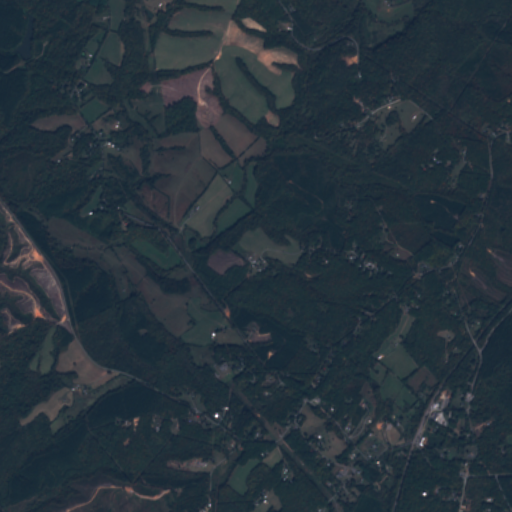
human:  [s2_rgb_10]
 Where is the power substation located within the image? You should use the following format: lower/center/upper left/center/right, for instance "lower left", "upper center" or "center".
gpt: The power substation is located in the lower center of the image.
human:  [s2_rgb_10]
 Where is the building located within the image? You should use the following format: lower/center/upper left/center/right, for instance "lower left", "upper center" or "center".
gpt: The building is located in the lower right of the image.
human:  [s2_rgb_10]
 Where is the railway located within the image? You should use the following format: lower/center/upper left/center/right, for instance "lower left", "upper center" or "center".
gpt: The railway is located in the right of the image.
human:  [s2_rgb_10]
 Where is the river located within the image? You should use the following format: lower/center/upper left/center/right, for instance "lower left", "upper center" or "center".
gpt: The river is located in the lower left of the image.
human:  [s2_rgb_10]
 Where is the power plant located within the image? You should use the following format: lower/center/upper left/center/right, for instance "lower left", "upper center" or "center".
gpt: There is no power plant in the image.